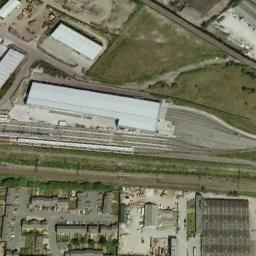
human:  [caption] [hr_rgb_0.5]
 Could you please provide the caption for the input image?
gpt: The railway station is next to some buildings and grass .

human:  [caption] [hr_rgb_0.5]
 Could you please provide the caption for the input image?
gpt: The railway station has some railways and buildings and a lawn is next to the railway station .

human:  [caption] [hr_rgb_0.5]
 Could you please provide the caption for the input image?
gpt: There is a railway station under construction in the suburbs .

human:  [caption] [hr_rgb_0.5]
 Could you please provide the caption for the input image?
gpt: There are many buildings of different shapes and sizes beside the railway station .

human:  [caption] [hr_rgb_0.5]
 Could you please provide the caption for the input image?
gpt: There are some buildings and green meadows beside the railway station .